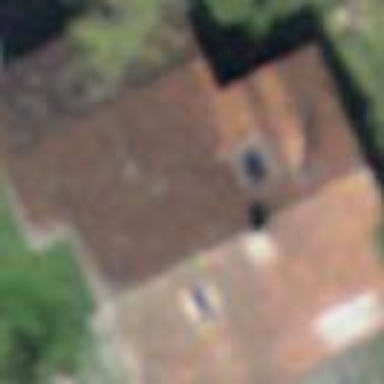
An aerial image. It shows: Residential building.